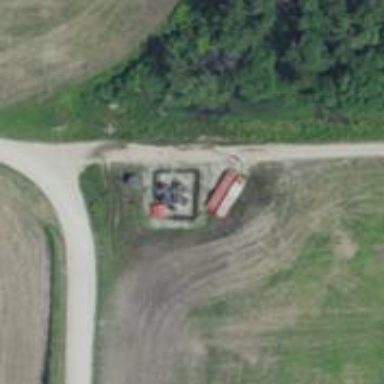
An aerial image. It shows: Storage tank that is man-made.